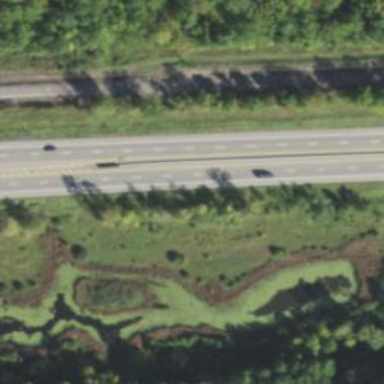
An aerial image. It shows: Asphalt road classified as trunk highway.